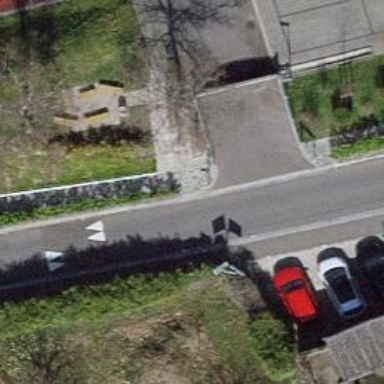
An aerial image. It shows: Gate.